Question: I was doing a quiz online based on the C++ switch statement. I came across a question and I have a fair understanding of how switch statements work but this one question made absolutely no sense to me. Can someone please explain?

Why is the answer D and not C?
Is Case 2: the default case or what?
This quiz can be found at: <URL>
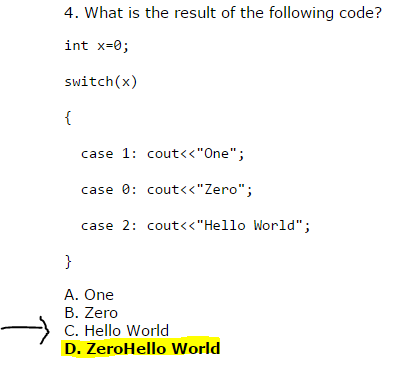
Answer: Here's how this code behaves.
- 'x'- 'cout<<"Zero";'- 'break;'- 'cout<<"Hello World";'
And since 'cout<<"something";' doesn't add a newline after printing, they're printed as a single word.